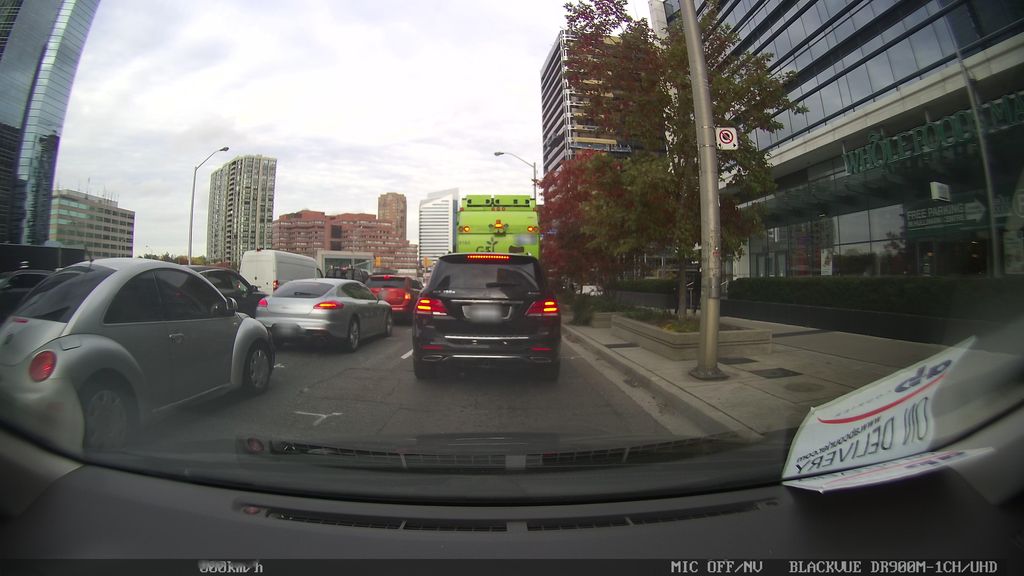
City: toronto